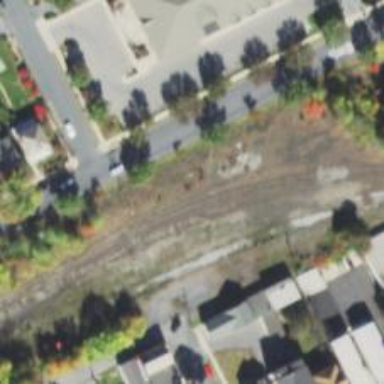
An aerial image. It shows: Disused railway spur line.